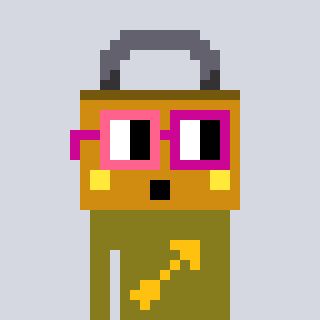
a pixel art character with square pink and red glasses, a lock-shaped head and a gunk-colored body on a cool background